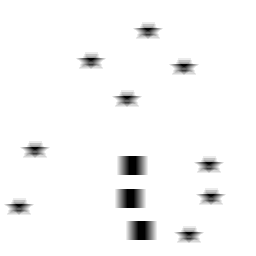
Squares: 3
Triangles: 0
Stars: 9
Total shapes: 12